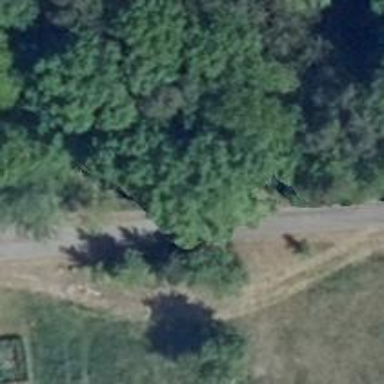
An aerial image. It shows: Hunting stand.